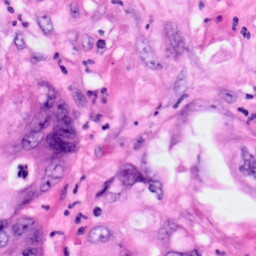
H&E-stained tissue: Pancreatic